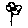
Label: flower